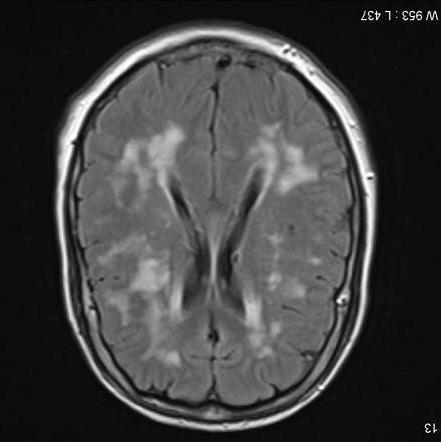
Label: notumor